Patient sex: M
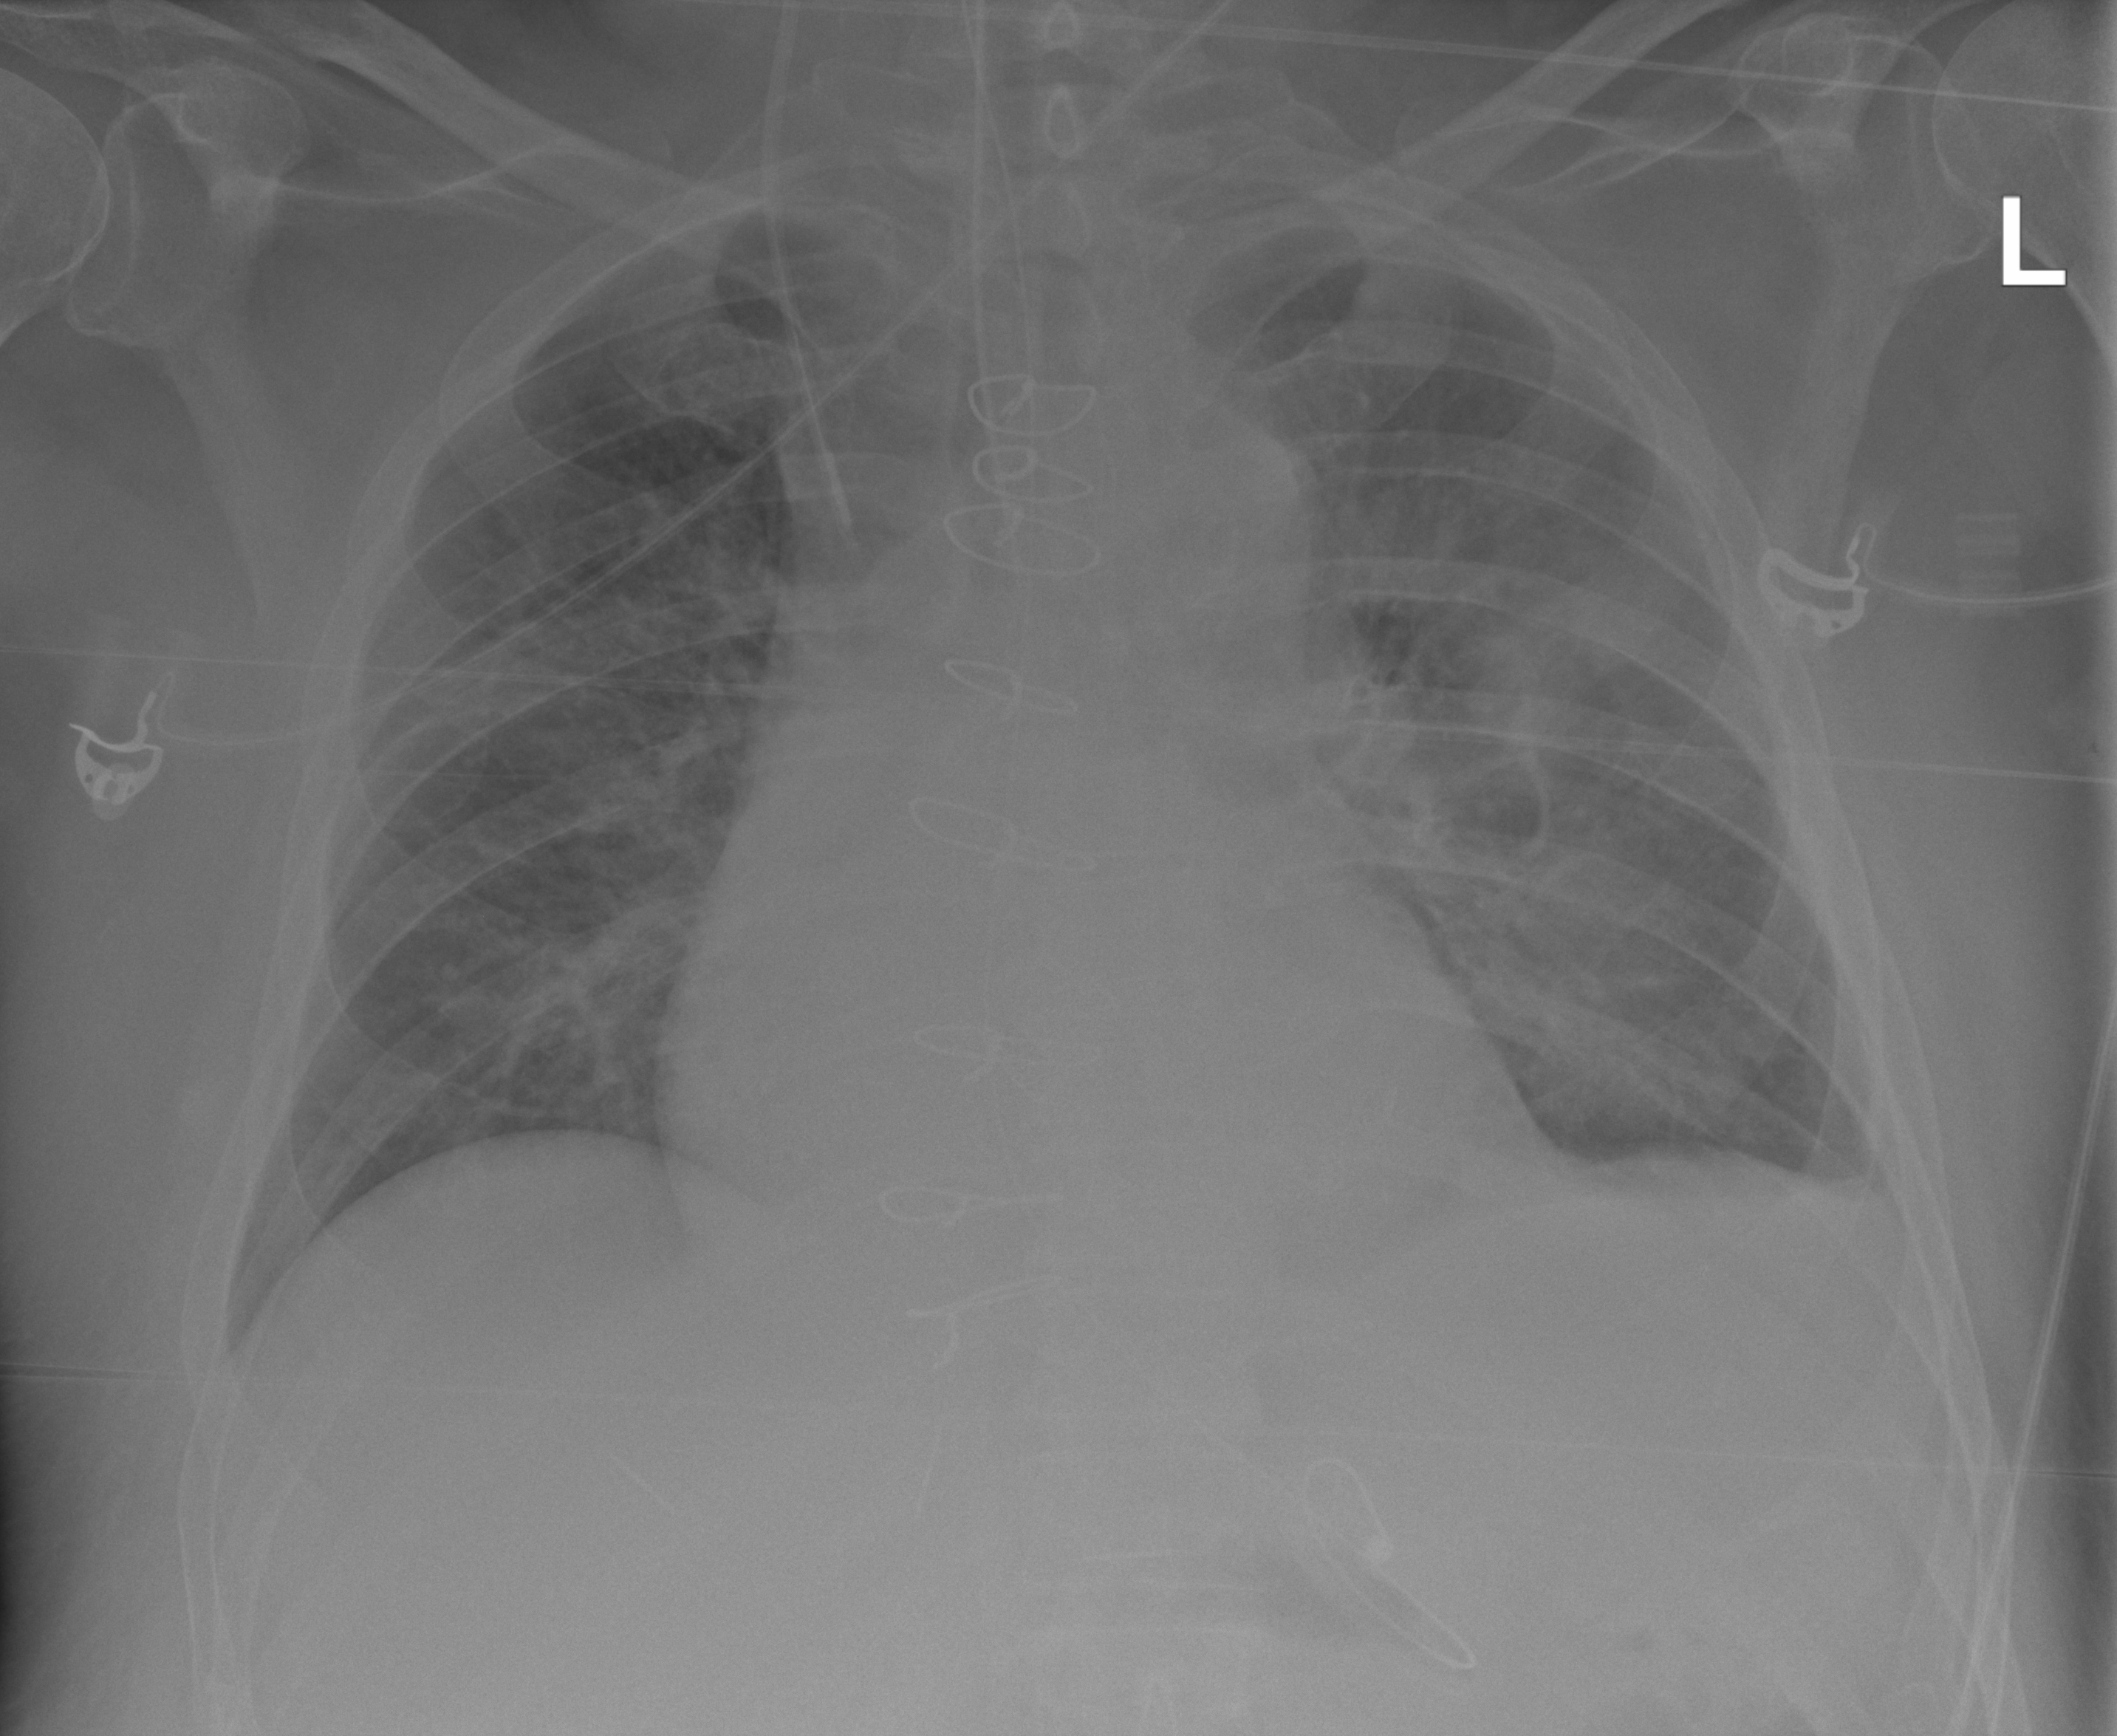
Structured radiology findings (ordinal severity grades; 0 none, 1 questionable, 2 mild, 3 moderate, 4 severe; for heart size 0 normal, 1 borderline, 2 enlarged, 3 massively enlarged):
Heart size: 2
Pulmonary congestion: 2
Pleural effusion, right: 0
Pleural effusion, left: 2
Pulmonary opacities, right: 0
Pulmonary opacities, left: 0
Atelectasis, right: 0
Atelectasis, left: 2